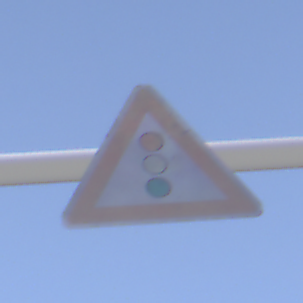
Verkehrszeichen: Lichtzeichenanlage
Umgebung: Outdoor, Nature
Tageszeit: SunriseSunset
Wetter: Clear
Licht: Natural
Jahreszeit: NotSpecified
Kontrast: HighContrast